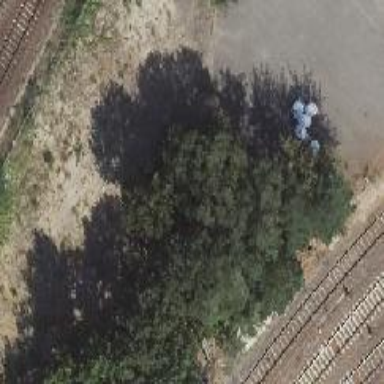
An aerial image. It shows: Railway service station.